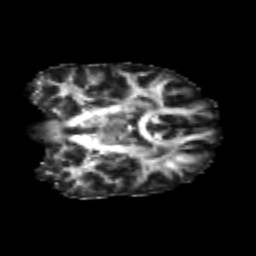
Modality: FA
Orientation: coronal
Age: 21
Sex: female
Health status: healthy
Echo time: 0.074 s